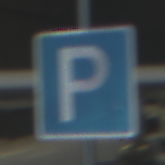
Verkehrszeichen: Parken
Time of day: Midday
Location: Indoor (Urban)
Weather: NotSpecified
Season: NotSpecified
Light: Natural